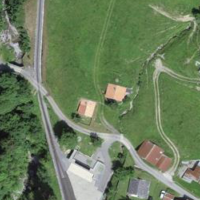
EUNIS habitat code: 23
Species observed at this site:
Tettigonia viridissima
Campanula barbata
Chorthippus biguttulus
Roeseliana roeselii